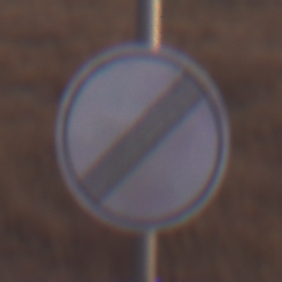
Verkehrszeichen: EndeSaemtlicherBegrenzungen
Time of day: SunriseSunset
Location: Outdoor (Nature)
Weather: PartlyCloudy
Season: NotSpecified
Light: Natural